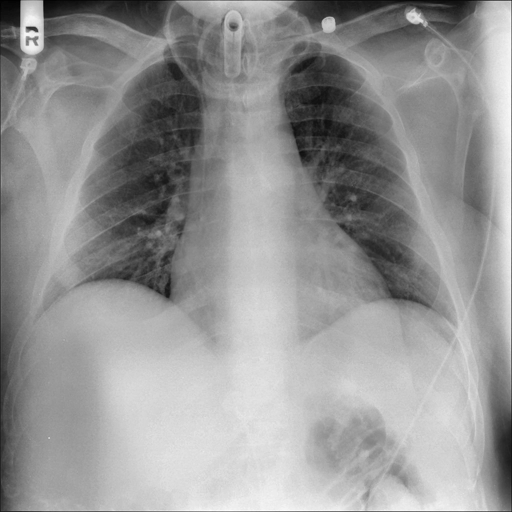
Finding: NORMAL